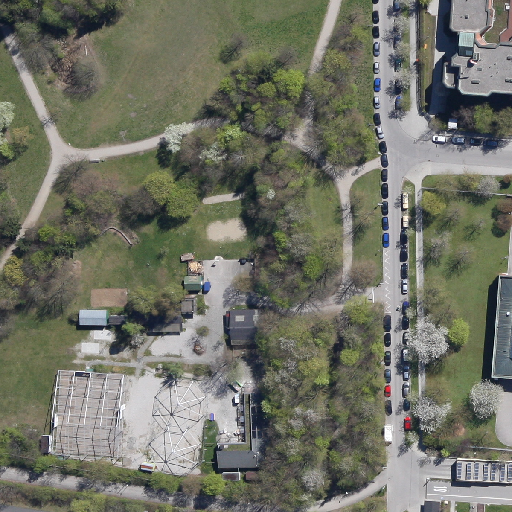
Referring expression: vehicle in the parking area